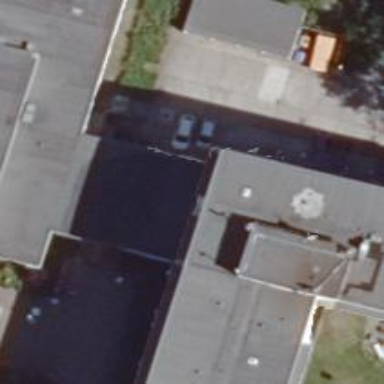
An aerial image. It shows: Nursing home building.